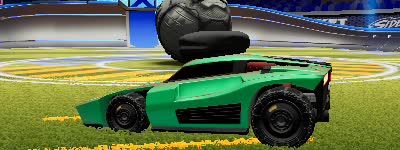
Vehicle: breakout